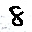
Label: 8